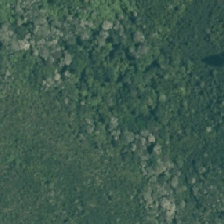
Land cover: broadleaved_indigenous_hardwood